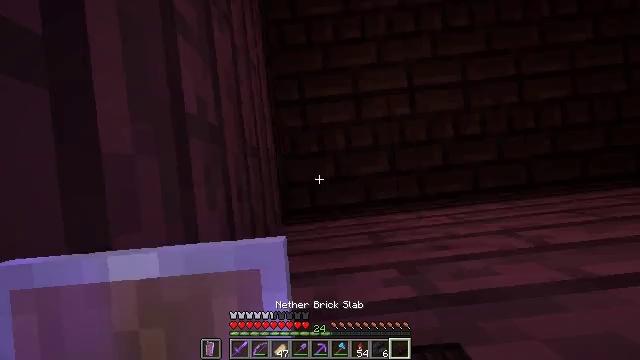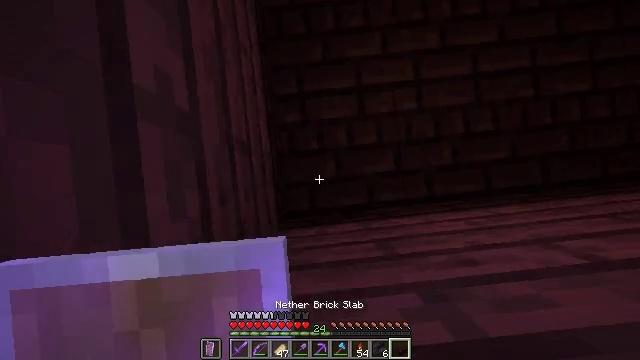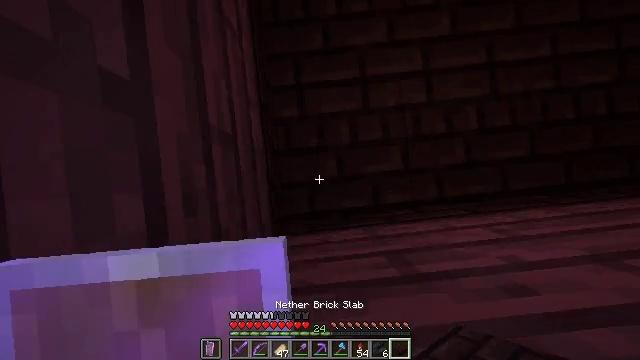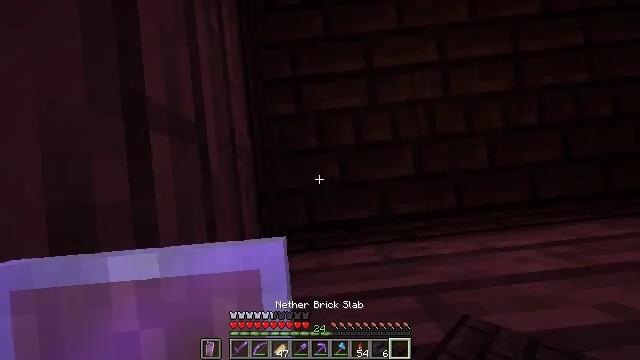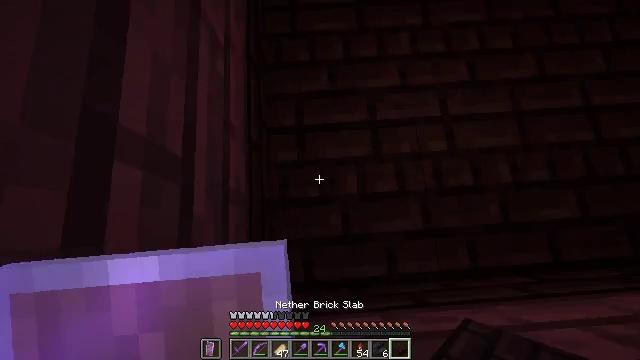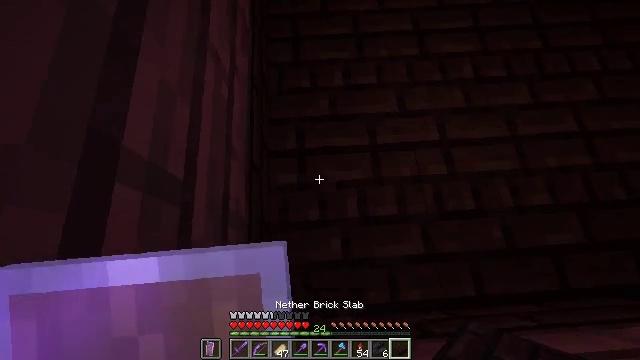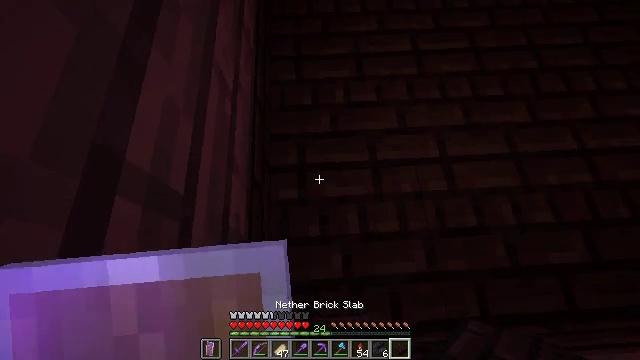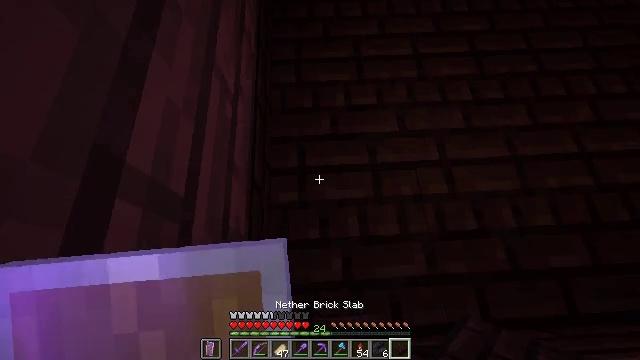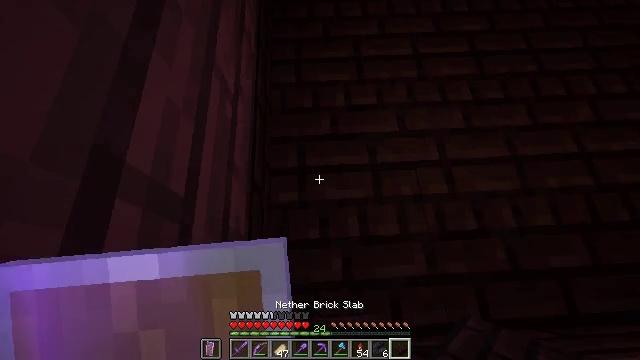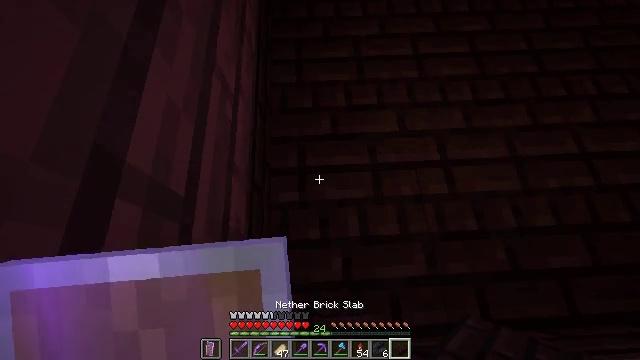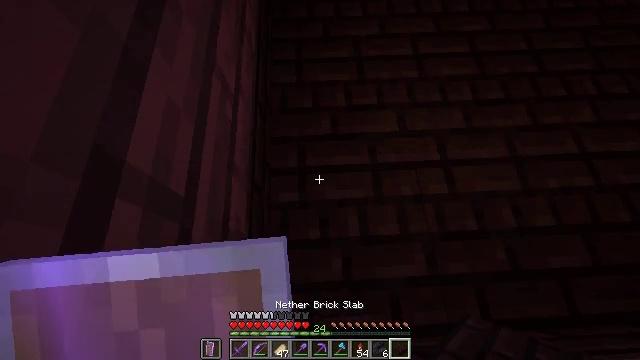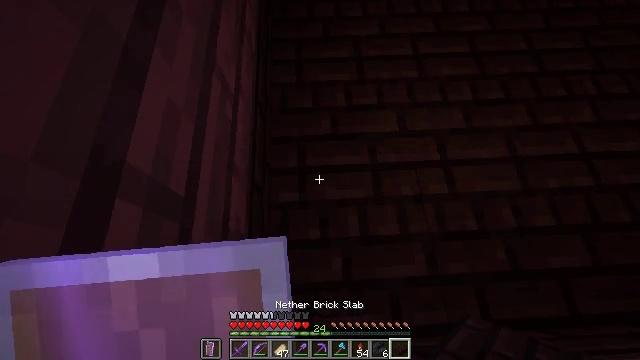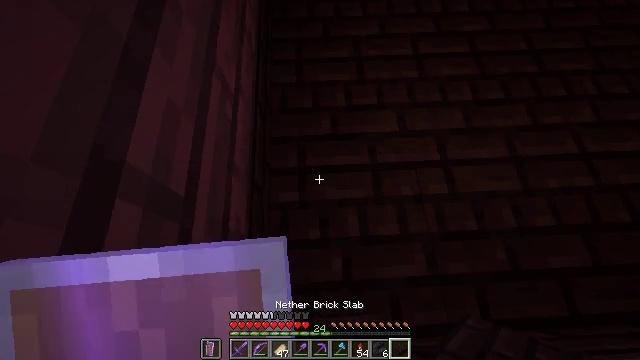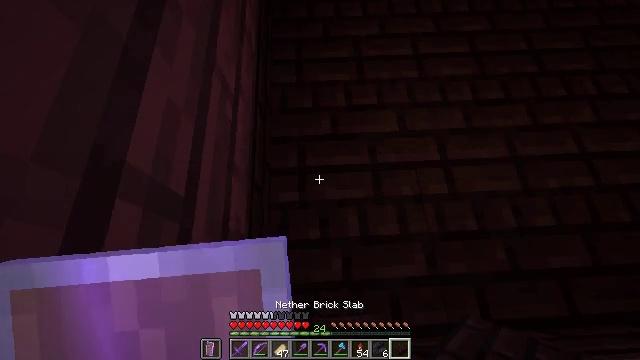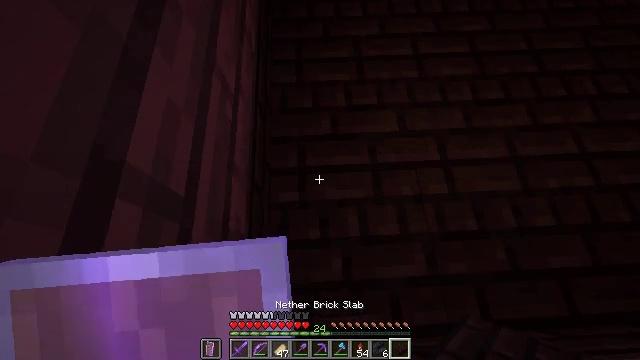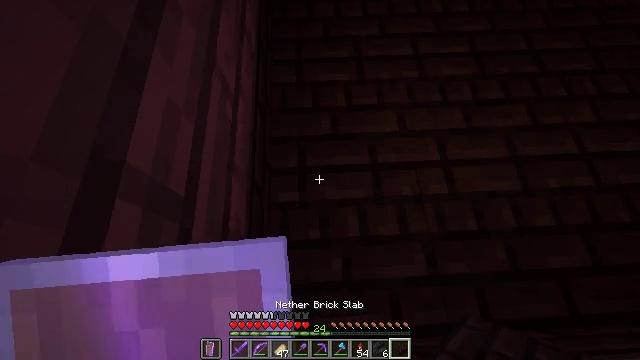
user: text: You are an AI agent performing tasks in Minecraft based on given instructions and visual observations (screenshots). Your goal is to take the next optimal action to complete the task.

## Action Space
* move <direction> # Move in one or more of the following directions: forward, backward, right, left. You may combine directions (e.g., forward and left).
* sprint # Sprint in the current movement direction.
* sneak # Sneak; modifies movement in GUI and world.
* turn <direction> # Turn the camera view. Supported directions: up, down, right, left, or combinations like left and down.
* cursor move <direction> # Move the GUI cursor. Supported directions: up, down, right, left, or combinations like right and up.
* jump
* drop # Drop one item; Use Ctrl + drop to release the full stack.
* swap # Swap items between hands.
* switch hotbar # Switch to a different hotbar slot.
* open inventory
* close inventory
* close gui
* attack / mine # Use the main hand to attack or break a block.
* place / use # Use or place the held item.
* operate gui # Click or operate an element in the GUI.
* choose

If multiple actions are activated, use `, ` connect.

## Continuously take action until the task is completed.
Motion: motion action
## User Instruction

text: Break the nether brick slab.
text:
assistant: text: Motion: no_op
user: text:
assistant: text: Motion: no_op
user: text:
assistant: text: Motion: turn up
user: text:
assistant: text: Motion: turn left and up
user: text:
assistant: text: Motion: turn up
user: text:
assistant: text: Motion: turn up
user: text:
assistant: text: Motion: no_op
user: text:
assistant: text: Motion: no_op
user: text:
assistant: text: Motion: no_op
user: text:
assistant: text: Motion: no_op
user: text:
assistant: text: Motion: no_op
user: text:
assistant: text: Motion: no_op
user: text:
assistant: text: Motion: no_op
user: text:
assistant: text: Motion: no_op
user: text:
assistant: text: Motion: no_op
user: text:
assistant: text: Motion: no_op
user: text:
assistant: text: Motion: move forward
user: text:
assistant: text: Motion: move forward
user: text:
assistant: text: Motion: no_op
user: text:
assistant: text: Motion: no_op
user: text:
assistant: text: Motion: no_op
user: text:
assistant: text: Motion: no_op
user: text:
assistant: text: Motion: no_op
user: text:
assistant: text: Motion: no_op
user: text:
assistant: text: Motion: no_op
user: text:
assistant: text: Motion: no_op
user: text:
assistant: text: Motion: no_op
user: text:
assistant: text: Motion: no_op
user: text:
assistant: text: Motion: no_op
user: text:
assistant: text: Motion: no_op